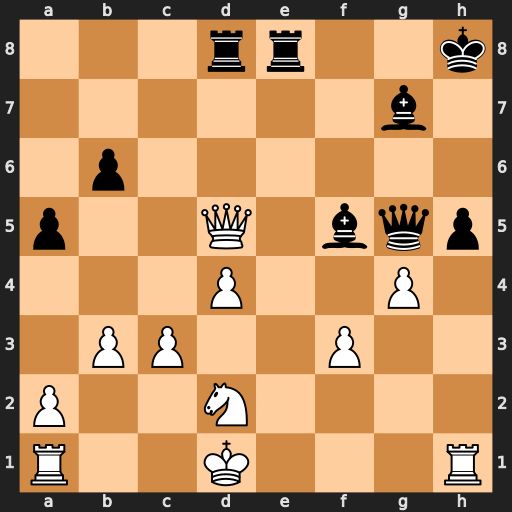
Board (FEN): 3rr2k/6b1/1p6/p2Q1bqp/3P2P1/1PP2P2/P2N4/R2K3R
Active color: w
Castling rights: -
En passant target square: -
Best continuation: Qxf5 Qxf5 gxf5